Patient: sex M, age 85
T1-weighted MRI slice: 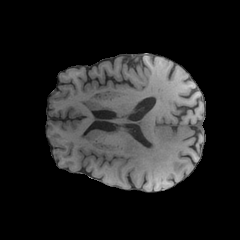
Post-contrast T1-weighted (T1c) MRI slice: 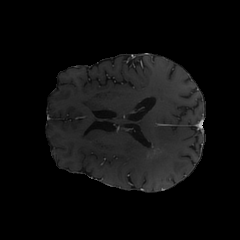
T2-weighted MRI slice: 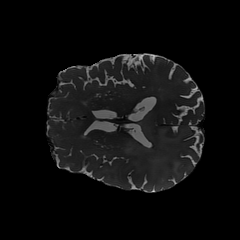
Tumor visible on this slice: yes
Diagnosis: Glioblastoma, IDH-wildtype
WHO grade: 4